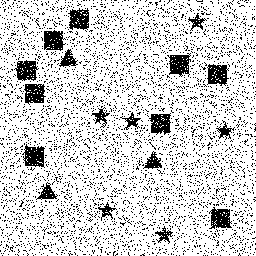
Squares: 9
Triangles: 3
Stars: 6
Total shapes: 18